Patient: sex M, age 61
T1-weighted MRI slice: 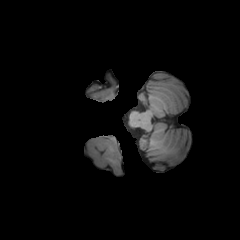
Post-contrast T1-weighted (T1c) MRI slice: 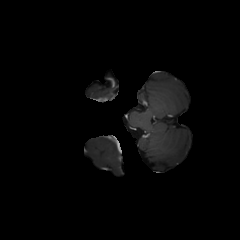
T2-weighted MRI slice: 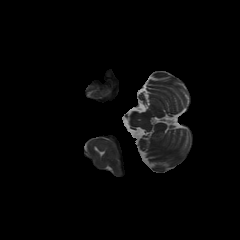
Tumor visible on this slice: no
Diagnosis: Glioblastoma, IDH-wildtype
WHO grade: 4